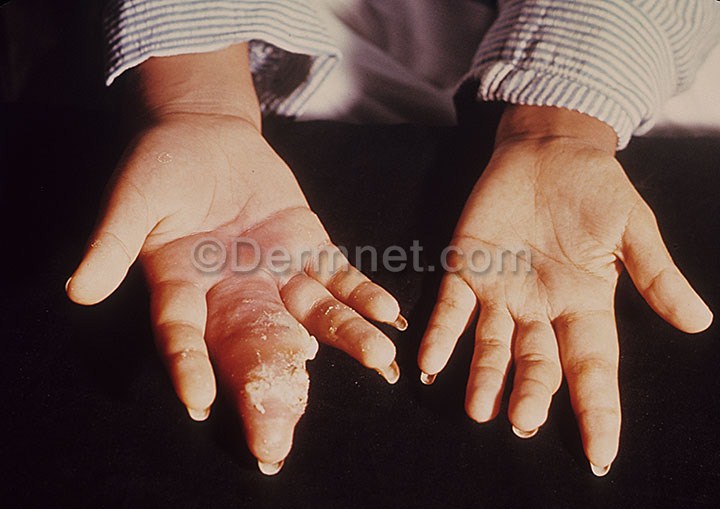
Disease: Systemic Disease